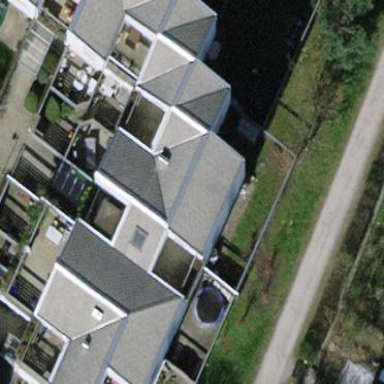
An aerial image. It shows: Terrace building.